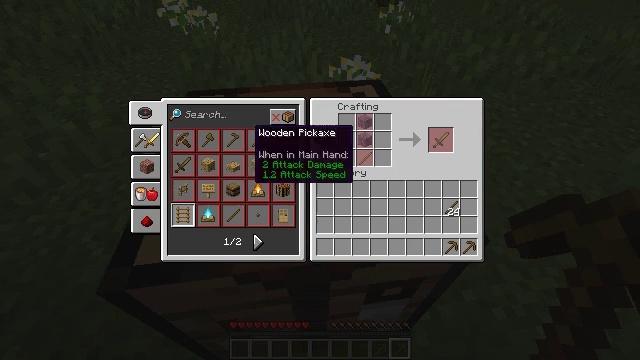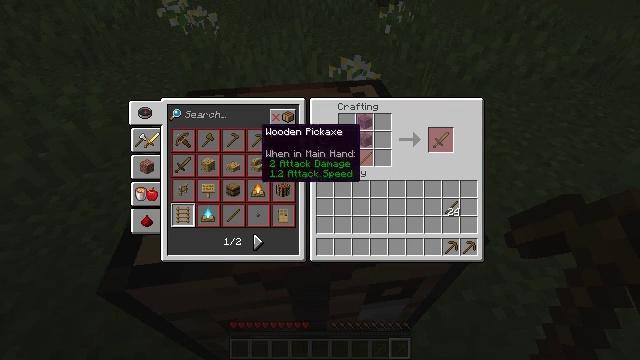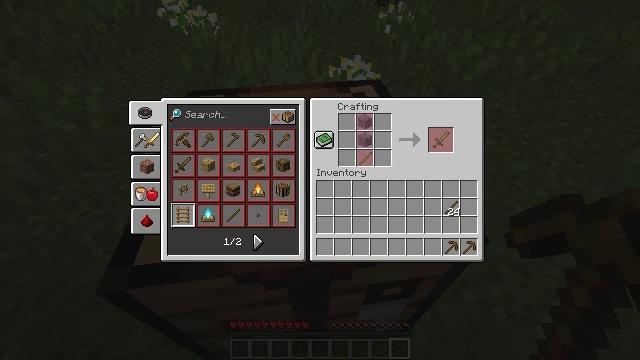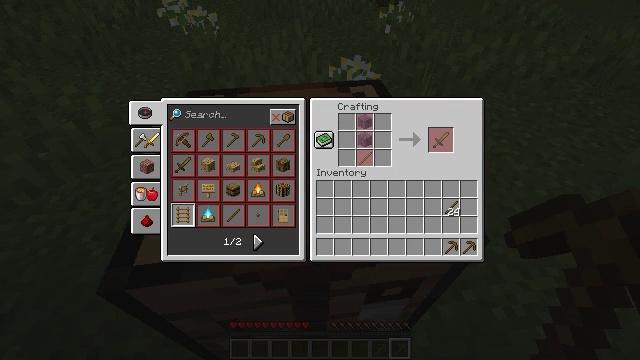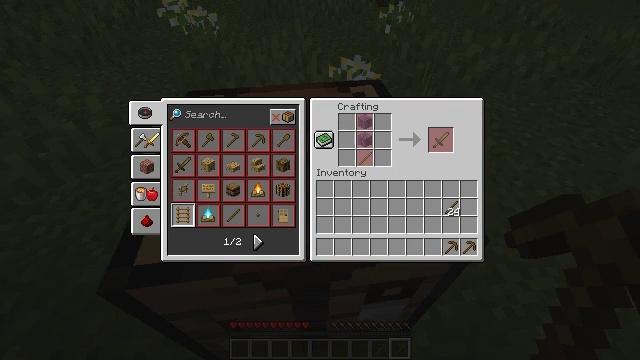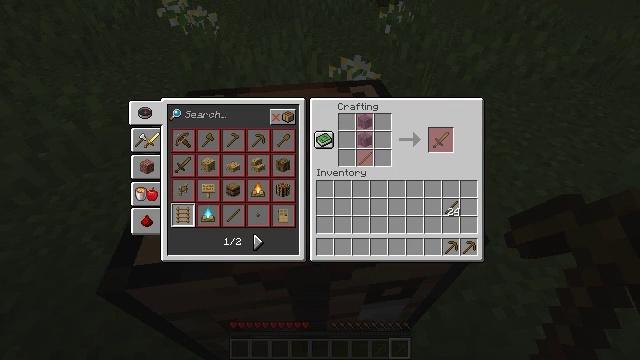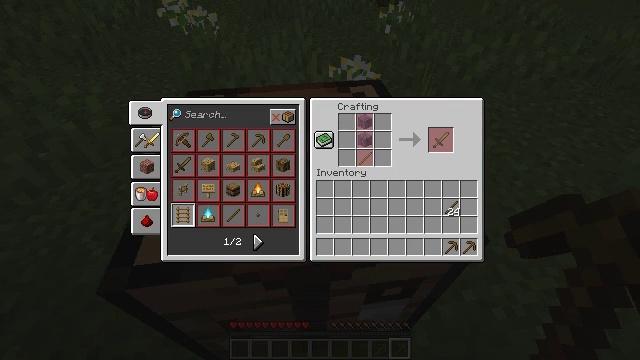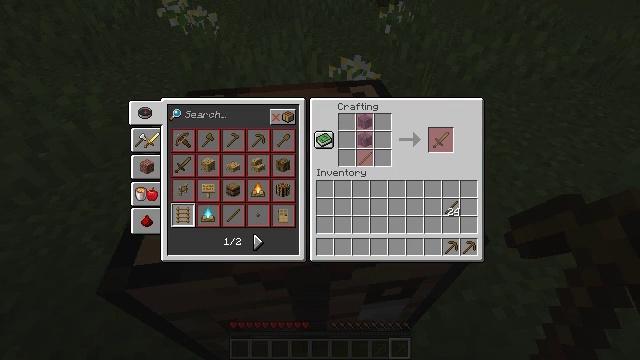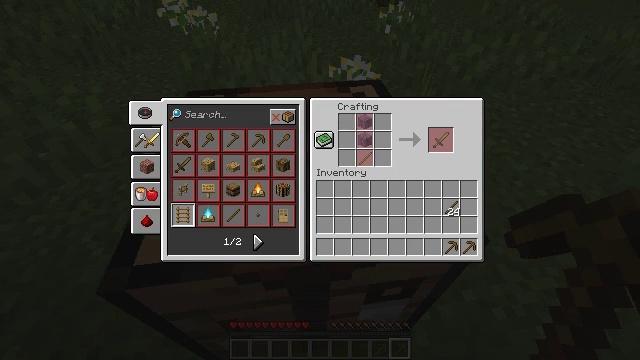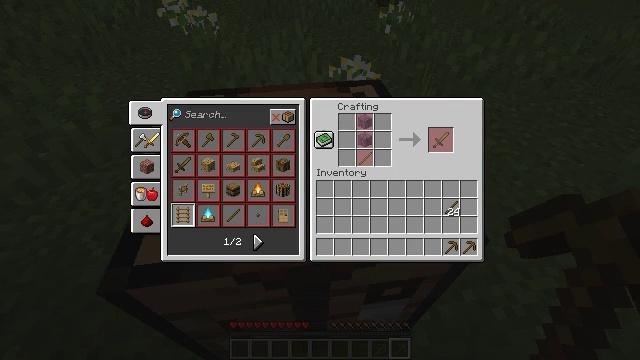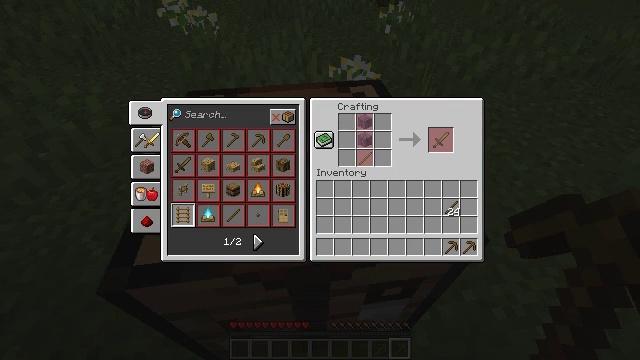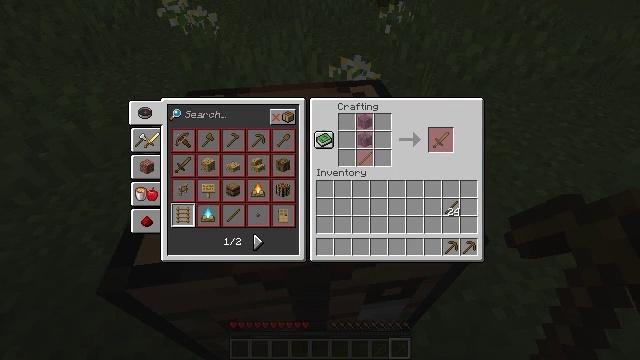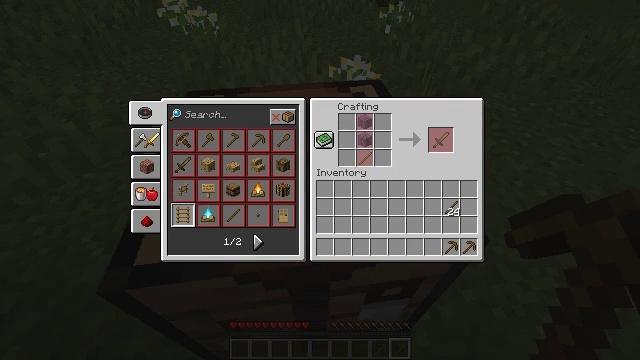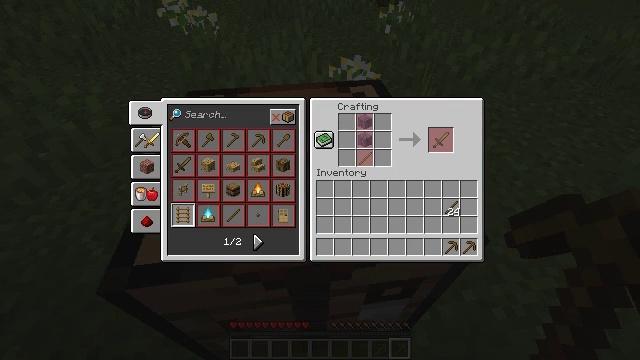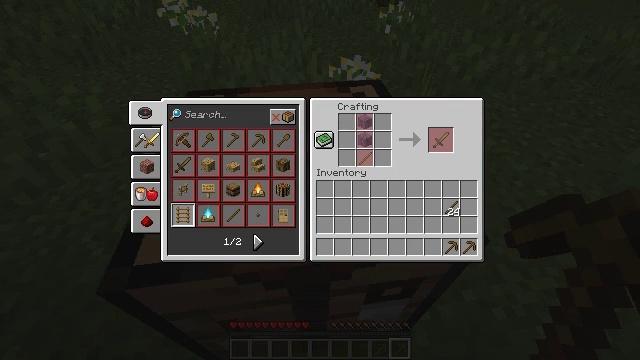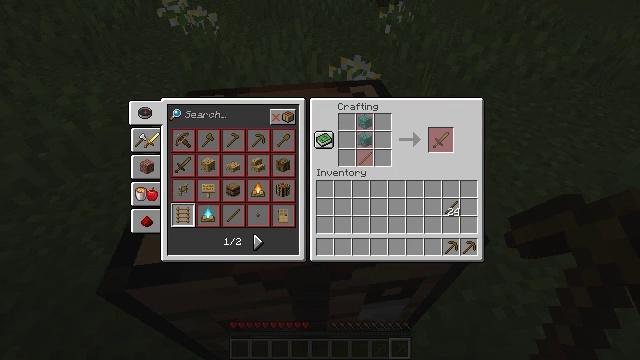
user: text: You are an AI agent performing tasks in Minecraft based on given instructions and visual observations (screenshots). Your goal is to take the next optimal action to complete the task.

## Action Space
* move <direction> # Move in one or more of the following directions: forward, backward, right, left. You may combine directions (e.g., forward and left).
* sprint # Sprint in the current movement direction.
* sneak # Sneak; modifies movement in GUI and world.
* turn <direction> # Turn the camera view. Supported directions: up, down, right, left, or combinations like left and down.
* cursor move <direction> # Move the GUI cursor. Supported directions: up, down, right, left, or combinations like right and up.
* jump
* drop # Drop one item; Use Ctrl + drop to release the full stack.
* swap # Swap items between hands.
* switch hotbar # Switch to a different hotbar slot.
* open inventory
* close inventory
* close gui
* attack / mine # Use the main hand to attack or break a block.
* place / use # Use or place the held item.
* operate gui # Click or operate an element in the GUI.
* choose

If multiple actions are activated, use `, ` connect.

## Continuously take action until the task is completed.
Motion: motion action
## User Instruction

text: Gather oak logs from trees.
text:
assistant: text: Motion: cursor move right
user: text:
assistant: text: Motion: cursor move right and down
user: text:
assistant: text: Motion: cursor move right and down
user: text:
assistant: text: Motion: cursor move right
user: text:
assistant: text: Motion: cursor move right
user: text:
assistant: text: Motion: cursor move right and up
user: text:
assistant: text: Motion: cursor move right and up
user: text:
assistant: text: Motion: cursor move up
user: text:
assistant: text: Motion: no_op
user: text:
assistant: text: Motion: no_op
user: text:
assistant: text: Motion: operate gui
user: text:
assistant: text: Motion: operate gui
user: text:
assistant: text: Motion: operate gui
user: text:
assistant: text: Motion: no_op
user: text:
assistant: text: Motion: no_op
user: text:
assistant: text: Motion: no_op
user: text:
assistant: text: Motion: cursor move left and down
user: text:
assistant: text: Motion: cursor move left
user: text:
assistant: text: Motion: no_op
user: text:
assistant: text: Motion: cursor move right
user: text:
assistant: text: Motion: no_op
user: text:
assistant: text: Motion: no_op
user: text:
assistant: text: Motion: no_op
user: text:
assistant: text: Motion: no_op
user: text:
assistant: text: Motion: no_op
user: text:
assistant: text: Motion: no_op
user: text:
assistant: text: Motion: no_op
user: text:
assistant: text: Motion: no_op
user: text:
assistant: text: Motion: no_op
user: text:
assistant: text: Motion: no_op